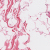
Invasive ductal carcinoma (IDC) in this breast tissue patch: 0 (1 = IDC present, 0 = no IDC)